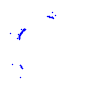
Particle: proton